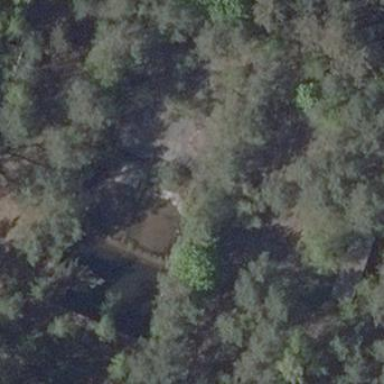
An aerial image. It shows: Ruins of building near swimming pool on leisure land.